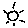
Label: sun